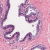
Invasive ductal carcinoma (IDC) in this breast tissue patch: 0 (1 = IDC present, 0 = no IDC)